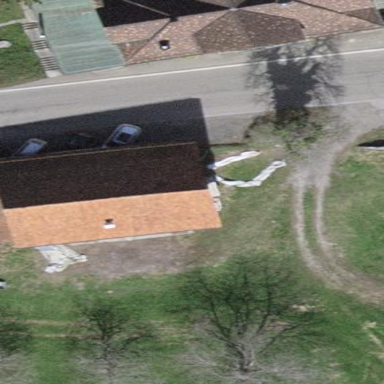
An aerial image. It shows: Shed.